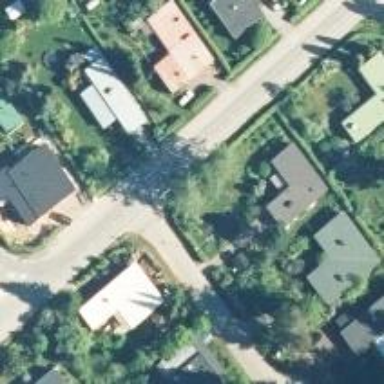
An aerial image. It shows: Marked crossing on footway.